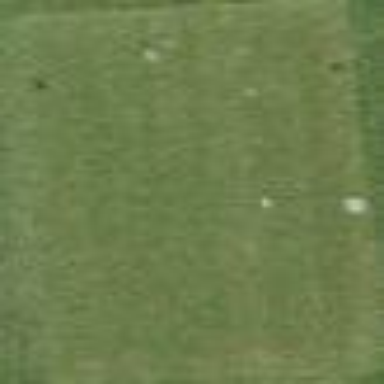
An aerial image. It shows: Grass area designated as golf tee.